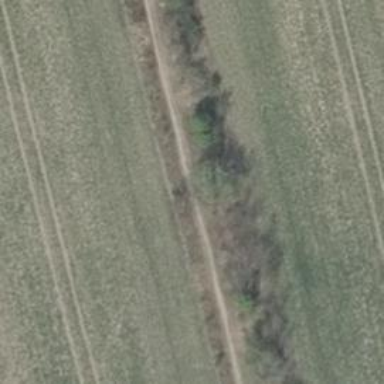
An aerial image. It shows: Path on the ground with tracktype of grade4.